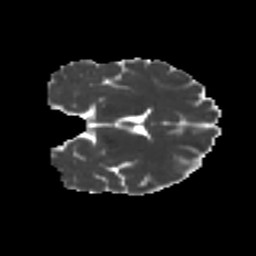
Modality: MD
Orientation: coronal
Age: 22
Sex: female
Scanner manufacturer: ge
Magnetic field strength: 3 T
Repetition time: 7.8 s
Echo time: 0.0606 s